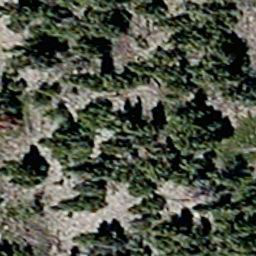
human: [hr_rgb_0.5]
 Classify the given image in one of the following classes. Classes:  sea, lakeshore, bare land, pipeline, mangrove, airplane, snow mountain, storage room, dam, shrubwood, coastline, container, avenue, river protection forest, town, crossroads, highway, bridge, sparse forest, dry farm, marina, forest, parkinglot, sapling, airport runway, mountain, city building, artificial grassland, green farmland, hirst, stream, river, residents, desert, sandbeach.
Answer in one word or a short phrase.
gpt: sparse forest